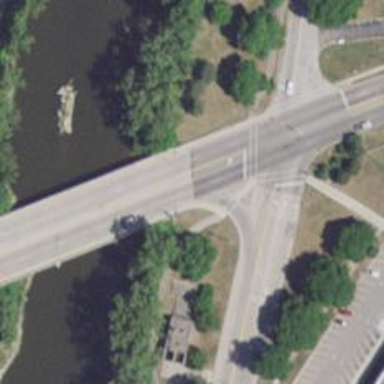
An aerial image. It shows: Secondary link road with bridge.